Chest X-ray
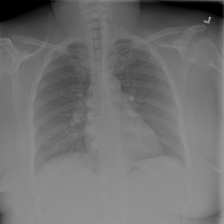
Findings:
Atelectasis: negative
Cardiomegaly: negative
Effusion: negative
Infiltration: negative
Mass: negative
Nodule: negative
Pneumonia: negative
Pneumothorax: negative
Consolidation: negative
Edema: negative
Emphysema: negative
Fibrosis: negative
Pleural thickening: negative
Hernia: negative